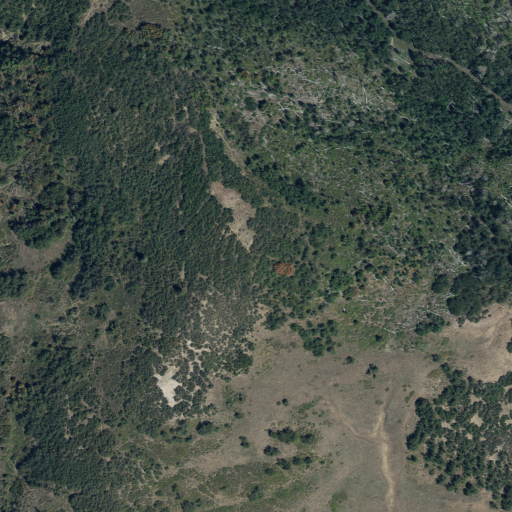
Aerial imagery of mountain in Utah named Little Creek Peak containing deciduous forest and shrub